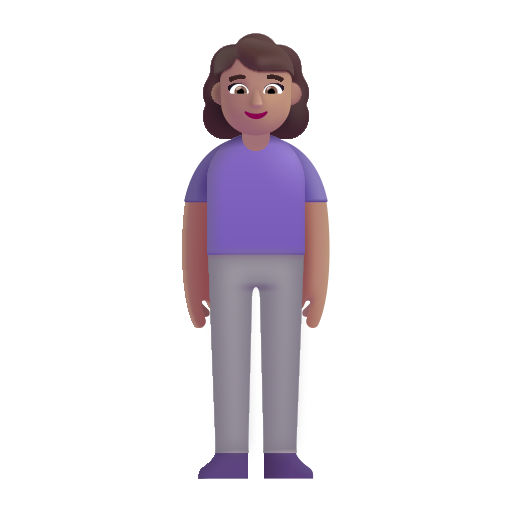
woman standing color